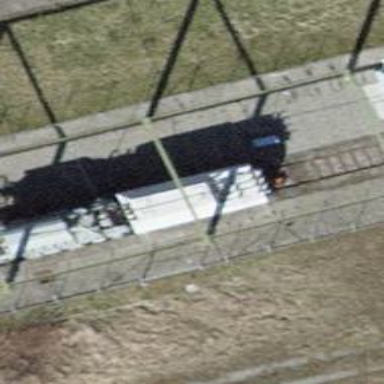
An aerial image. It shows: Outdoor transformer of the traction type.